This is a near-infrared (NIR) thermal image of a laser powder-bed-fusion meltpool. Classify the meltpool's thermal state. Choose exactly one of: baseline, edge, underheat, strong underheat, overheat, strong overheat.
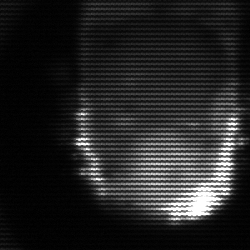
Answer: baseline